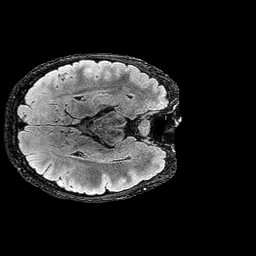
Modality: FLAIR
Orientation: axial
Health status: ill
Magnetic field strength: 3 T